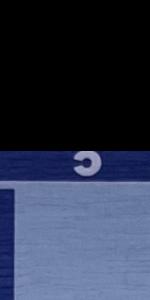
Label: Empty